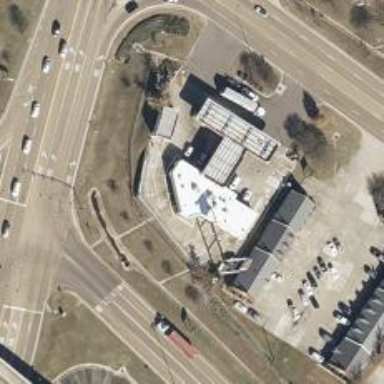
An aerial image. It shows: Convenience shop.